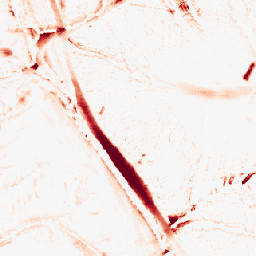
Category: morphological
Decomposition family: morphological_diamond
Decomposition parameters: operation: opening
radius: 10
Upsampling method: area
Upsampling parameters: scale: 8
Upsampling scale: 8